Question: I have created a series of programs to create pre written e-mails based on the values found in the row the clicked button resides (buttons are only inserted when there is a value in column A). What I am trying to do is also include values from Columns F and H when the cell in column A is blank until reaching the next cell in column A with a value (i.e. put the value of cells F6 and H6 as well as F7 and H7 in the e-mail string but stop because there is a value in A8)
This is my code so far:
'''
Sub SendEmail()
Dim Outlook_App As Object
Dim Outlook_Mail As Object
Dim r As Range
Set Outlook_App = CreateObject("Outlook.Application")
Set Outlook_Mail = Outlook_App.CreateItem(0)
Set r = ActiveSheet.Buttons(Application.Caller).TopLeftCell
Dim strbody As String
strbody = "Hello," & vbNewLine & vbNewLine & _
"Our records indicate we need to receive the following items from " &
Range(Cells(r.Row, r.Column), Cells(r.Row, r.Column)).Offset(0,
-11).Value & ":" & vbNewLine & vbNewLine & vbNewLine & _
"Thank you,"
On Error Resume Next
With Outlook_Mail
.To = Range(Cells(r.Row, r.Column), Cells(r.Row, r.Column)).Offset(0,
-4).Value
.Subject = "ACTION NEEDED: Request for Financial Items"
.body = strbody
.display
End With
End Sub
'''

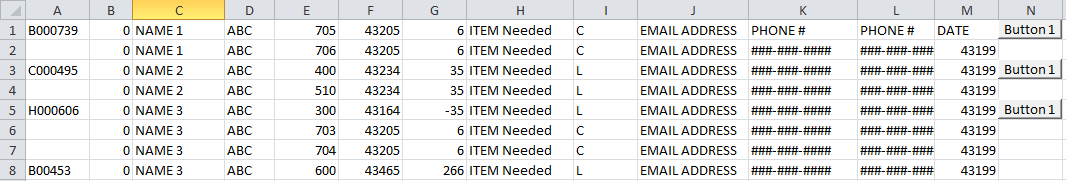
Answer: I have not tested the code: This might help you. Use a 'IF THEN ELSE' statement with slightly different 'strbody' code. The first 'IF' checks if the cell below the first cell in the 'r.Row' , and uses your current 'strbody' code. The 'ELSE' statement will run if the cell below the first cell in the 'r.Row' ; the code 'Cells(r.Row, r.Column).Offset(1, -8).Value & Cells(r.Row, r.Column).Offset(1, -6).Value' adds the values from the cell in columns F and H one row down.
'''
If Cells(r.Row, r.Column).Offset(1, -13).Value <> "" Then
strbody = "Hello," & vbNewLine & vbNewLine & _
"Our records indicate we need to receive the following items from " & _
Range(Cells(r.Row, r.Column), Cells(r.Row, r.Column)).Offset(0, -11).Value & _
":" & vbNewLine & vbNewLine & vbNewLine & "Thank you,"
Else
strbody = "Hello," & vbNewLine & vbNewLine & _
"Our records indicate we need to receive the following items from " & _
Range(Cells(r.Row, r.Column), Cells(r.Row, r.Column)).Offset(0, -11).Value & _
Cells(r.Row, r.Column).Offset(1, -8).Value & Cells(r.Row, r.Column).Offset(1, -6).Value & _
":" & vbNewLine & vbNewLine & vbNewLine & "Thank you,"
End If
'''